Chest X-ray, AP view. Patient: 55 years old, sex M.
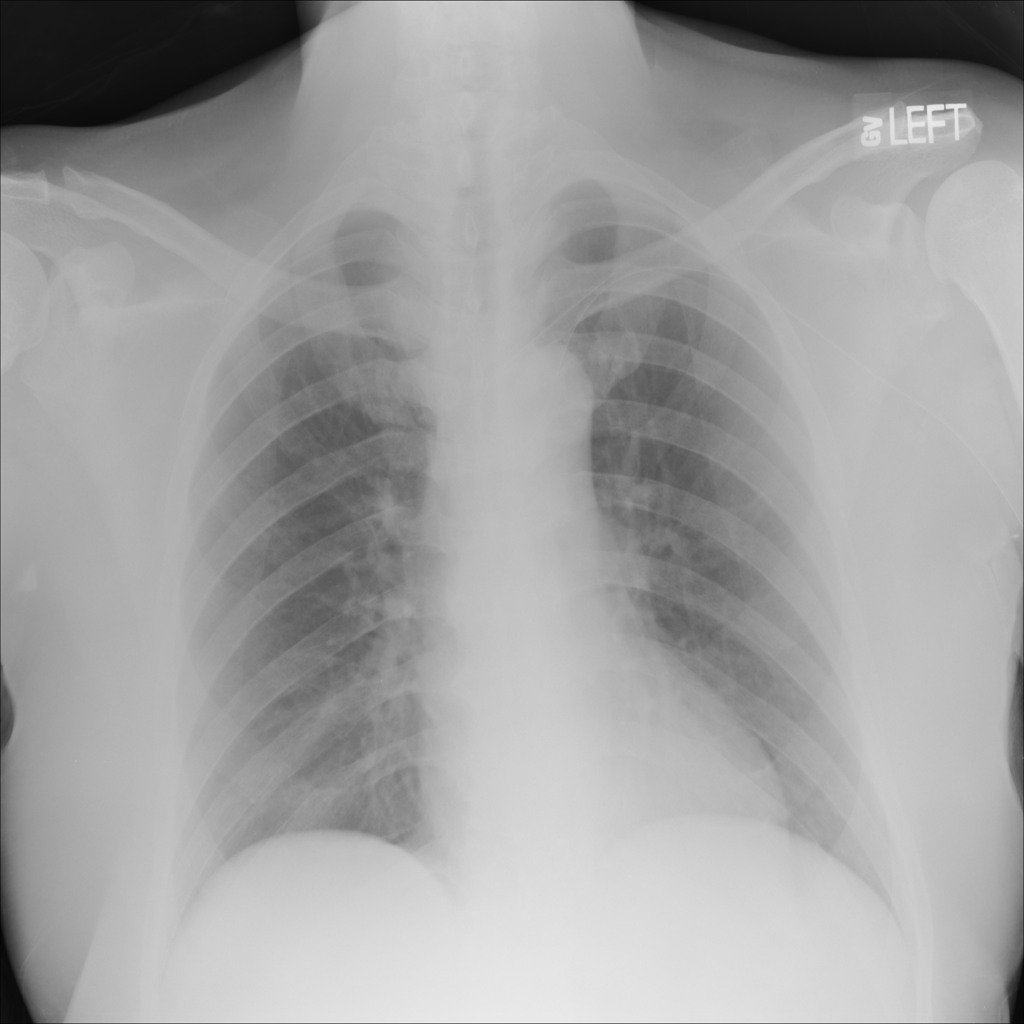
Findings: No Finding